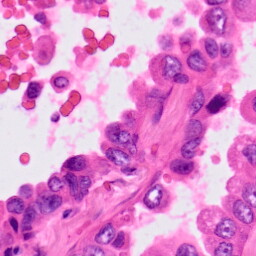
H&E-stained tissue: Lung